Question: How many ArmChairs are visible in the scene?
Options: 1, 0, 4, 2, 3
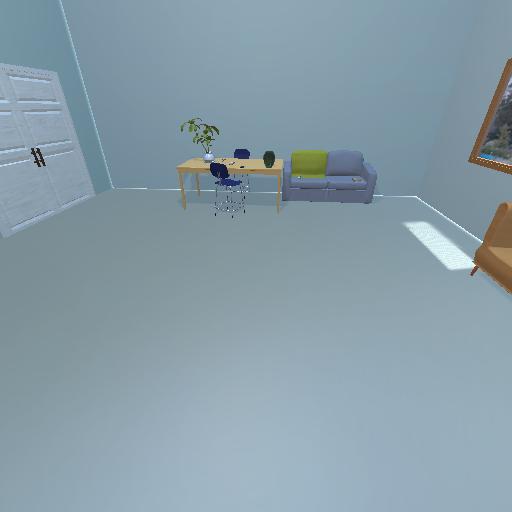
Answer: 1